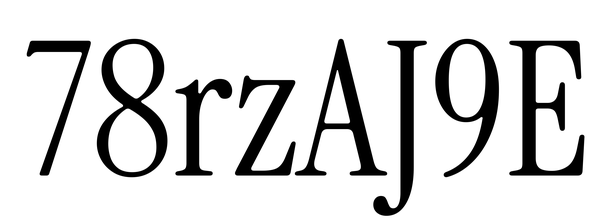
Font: InstrumentSerif-Regular